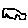
Label: car